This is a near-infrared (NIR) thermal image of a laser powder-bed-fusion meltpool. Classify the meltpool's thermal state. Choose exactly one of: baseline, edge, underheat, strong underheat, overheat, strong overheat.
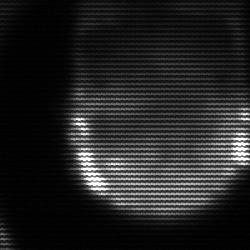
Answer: edge